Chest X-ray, PA view. Patient: 33 years old, sex F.
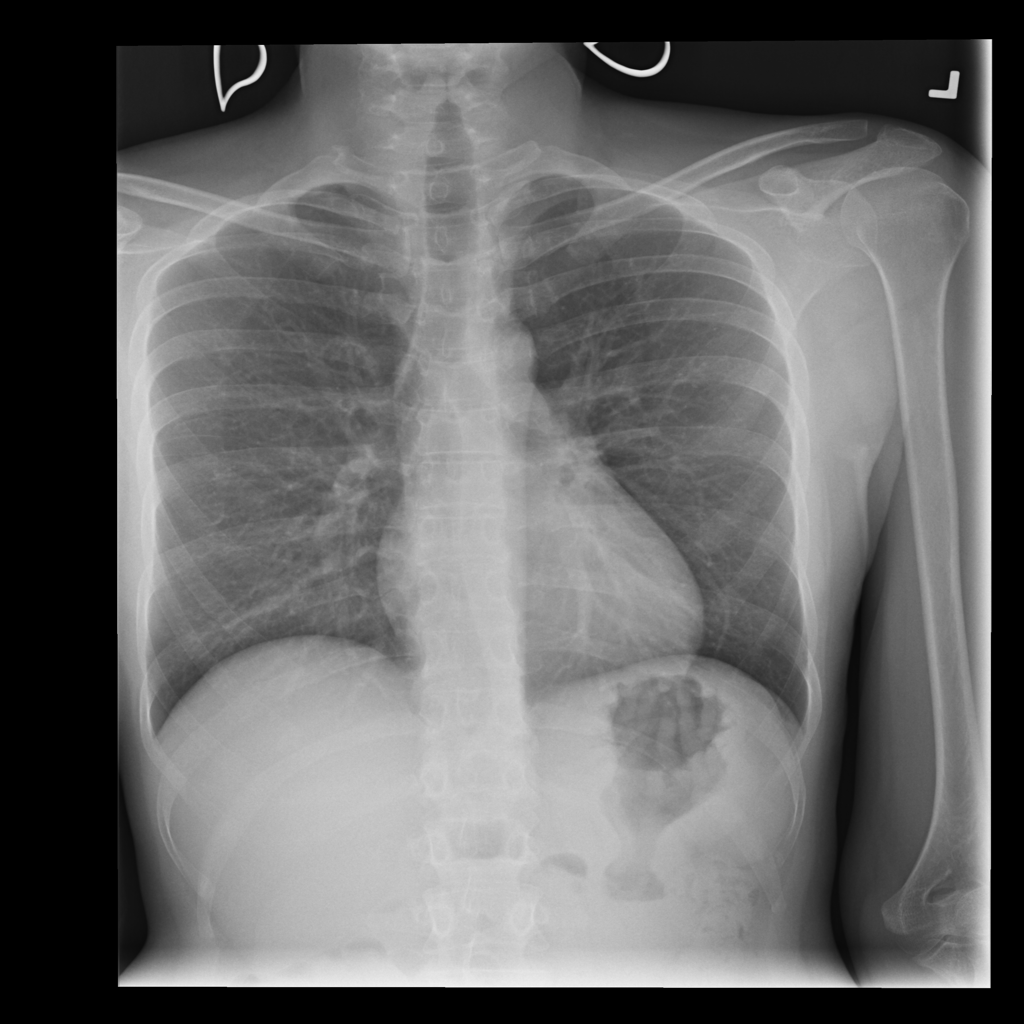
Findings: No Finding